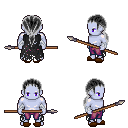
a pixel art fantasy rpg character, male body template, dark elf, purple skin, black tattered cape, magenta pants, gray ponytail hairstyle, white cloth bandages, brown slippers, spear, four views (front, back, left, right), 2x2 character sprite sheet, small pixel art, hard edges, no anti-aliasing